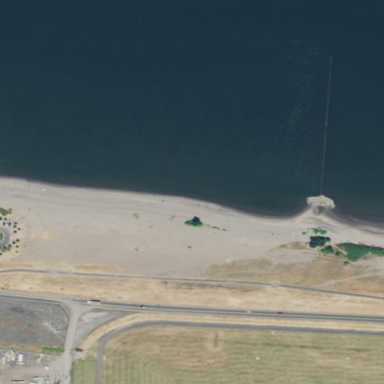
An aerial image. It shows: Sandy beach with natural surface.